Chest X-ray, PA view. Patient: 33 years old, sex F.
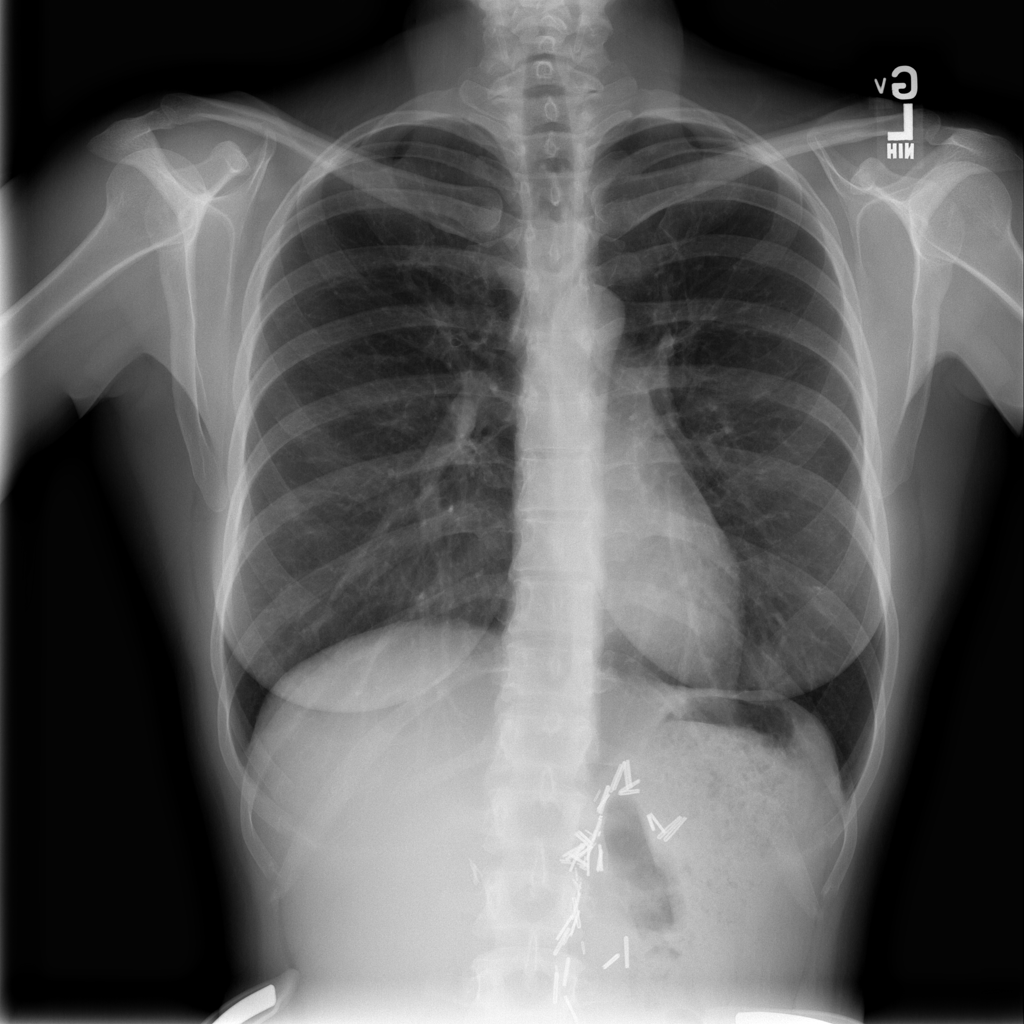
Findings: No Finding